Question: I noticed that if I set views background color to transparent, the background color turns black (which I guess is default "viewport" color) after segue transition ends.
Can I change that? Of course I could just change color from transparent to purple, but maybe there is a way?

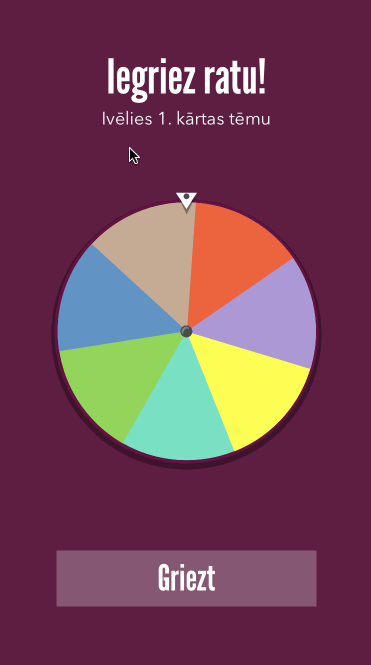
Answer: It's the default background color of your 'UIWindow'. Either set it from your app delegate :
'''
self.window.backgroundColor = [UIColor whiteColor];
'''
or by looking up the window of any view currently on-screen, in any view controller:
'''
anyView.window.backgroundColor = ...
'''